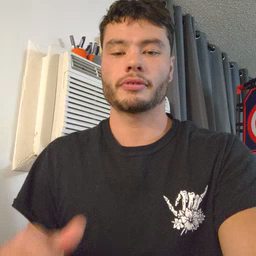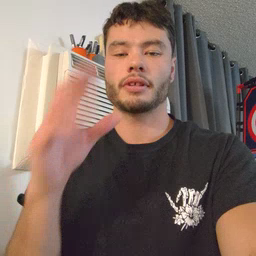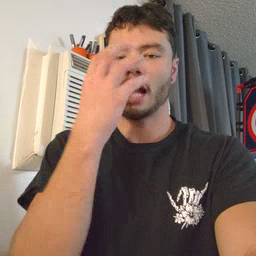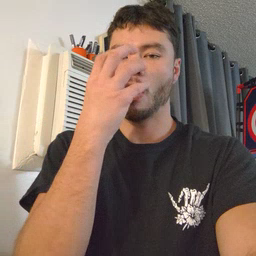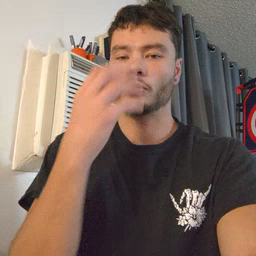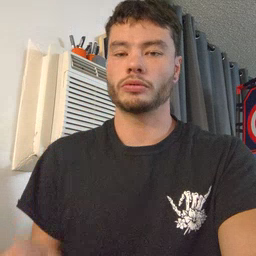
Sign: clown